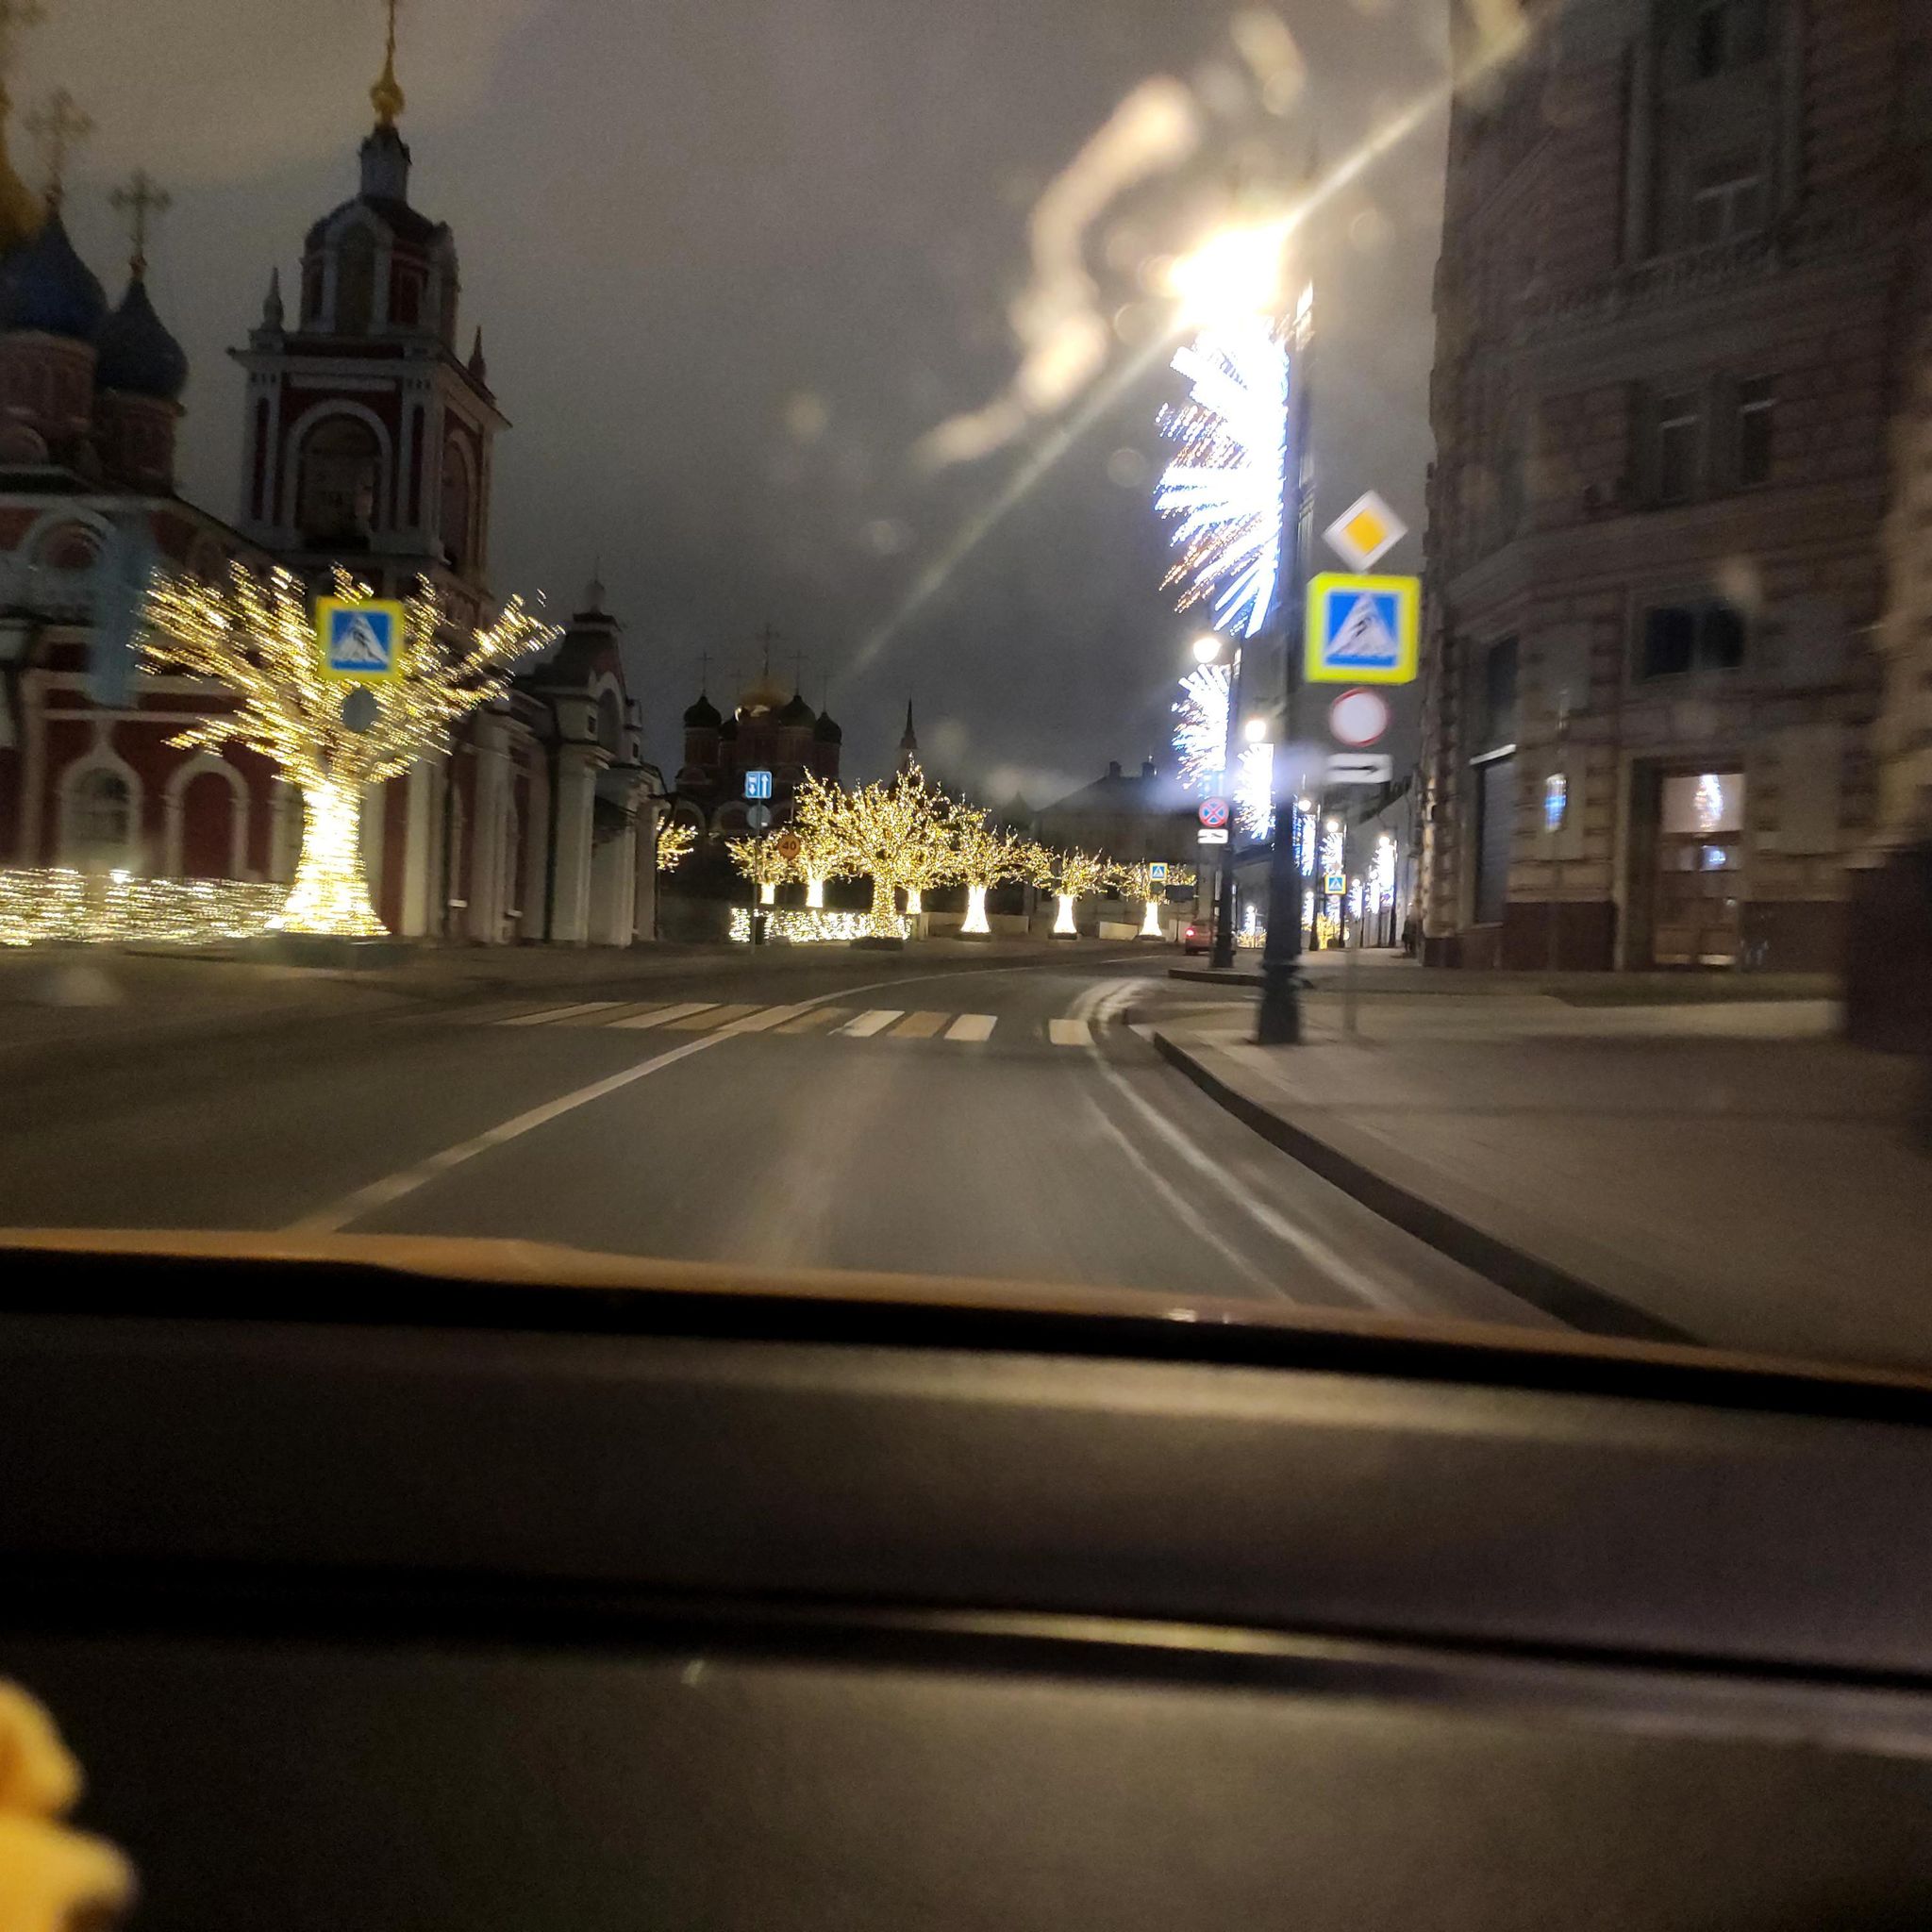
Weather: clear
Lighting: night
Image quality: slightly poor
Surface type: driving surface
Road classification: tertiary
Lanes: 3
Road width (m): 3.5
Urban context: urban centre
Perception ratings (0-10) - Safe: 3.01, Lively: 6.48, Beautiful: 6.32, Boring: 4.47, Depressing: 4.73, Wealthy: 7.55